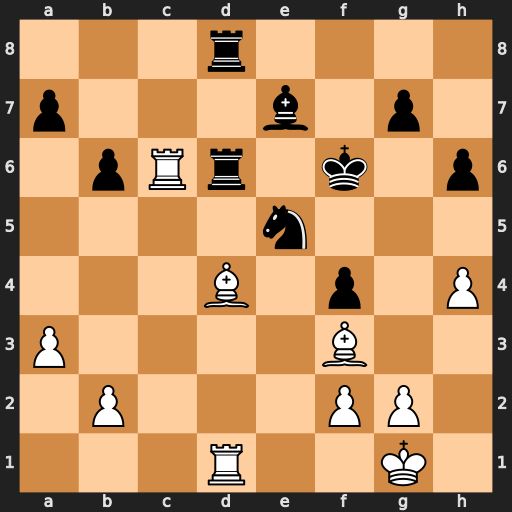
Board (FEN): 3r4/p3b1p1/1pRr1k1p/4n3/3B1p1P/P4B2/1P3PP1/3R2K1
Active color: w
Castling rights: -
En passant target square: -
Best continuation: Re1 Kf7 Bxe5 Rxc6 Bxc6